Question: I am trying to replicate this Google Now card interface. I'm not worried about the feel of the cards but I'm more concerned with how the view is built.

I was thinking of using an adapter which returns different layouts corresponding to the row. But as you can see both views contain information which does not relate to one another.
Is it possible to have a ListView with different row adapters?
Or how could I achieve this using a custom view?
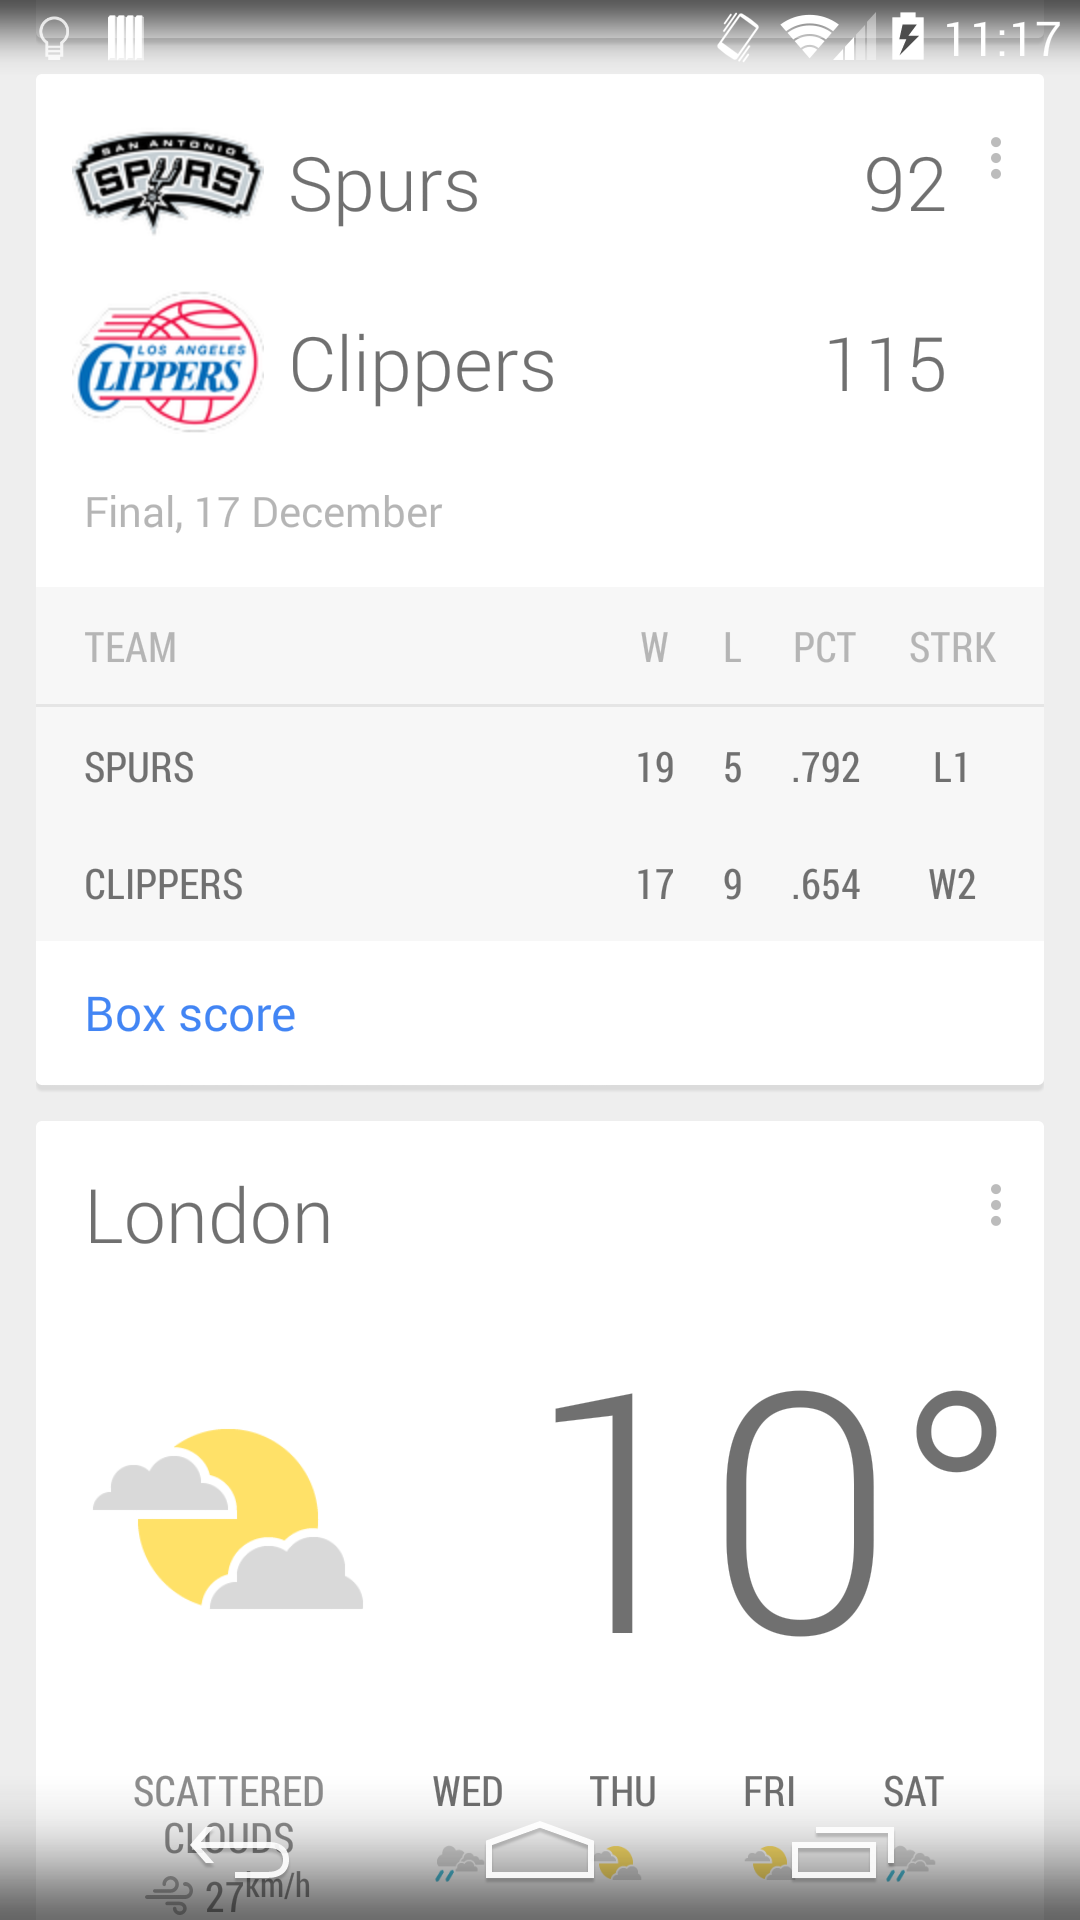
Answer: First you need to create a CustomAdapter for this:
'''
public class CustomAdapter extends BaseAdapter {
ArrayList<View> views;
Context context;
public CustomAdapter(Context context, ArrayList<View> views){
this.views = views;
this.context = context;
}
@Override
public int getCount() {
return views.size();
}
@Override
public Object getItem(int i) {
return i;
}
@Override
public long getItemId(int i) {
return i;
}
@Override
public View getView(int i, View view, ViewGroup viewGroup) {
View rowView = views.get(i);
/*set the views of the rowView here but take note use try catch since you can't be sure if the view will be present or not this is the part where I do not advice it to have different custom views per row but it's all yours to do your tricks*/
return rowView;
}
}
'''
And to use it here's my sample method on create:
'''
@Override
protected void onCreate(Bundle savedInstanceState) {
super.onCreate(savedInstanceState);
setContentView(R.layout.test);
ArrayList<View> views = new ArrayList<View>();
CustomAdapter adapter = new CustomAdapter(MainActivity.this,views);
ListView custom_list = (ListView)findViewById(R.id.list_custom);
custom_list.setAdapter(adapter);
LayoutInflater inflater = (LayoutInflater) getBaseContext().getSystemService(Context.LAYOUT_INFLATER_SERVICE);
View view1 = inflater.inflate(R.layout.view1, null);
View view2 = inflater.inflate(R.layout.view2, null);
views.add(view1);
views.add(view2);
adapter.notifyDataSetChanged();
}
'''
Do your workaround if there's a need but basically this is just it. Inflate the views, pass it on your arrayList then set it on your listView.